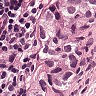
Metastatic tissue present: yes